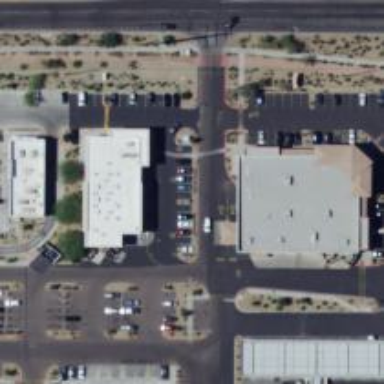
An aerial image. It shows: Pharmacy providing healthcare services.